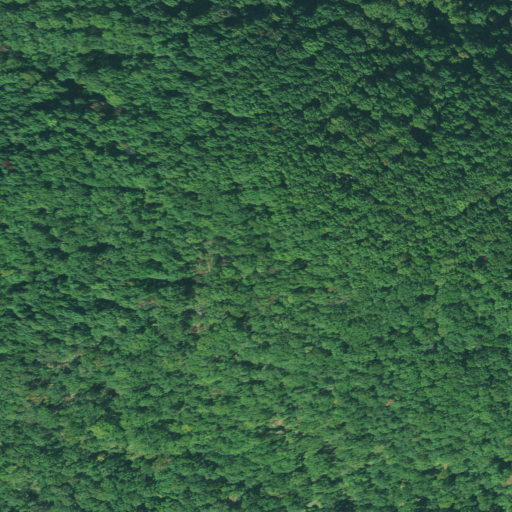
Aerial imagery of mountain in South Carolina named Brown Mountain containing deciduous forest and mixed forest